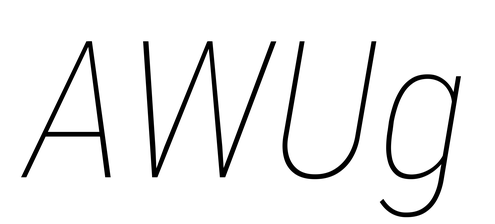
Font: Roboto-Italic_Condensed_Thin_Italic